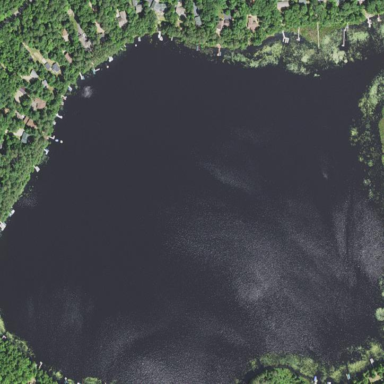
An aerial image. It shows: Serene lake surrounded by nature.